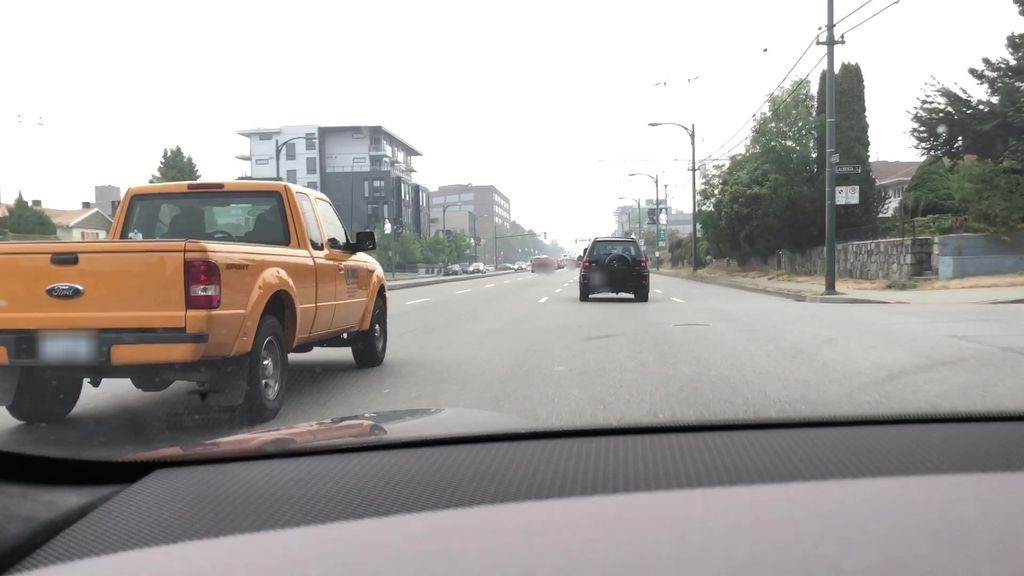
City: vancouver